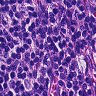
Metastatic tissue present: no